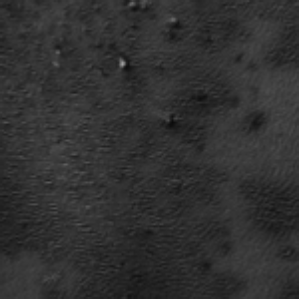
Label: frost